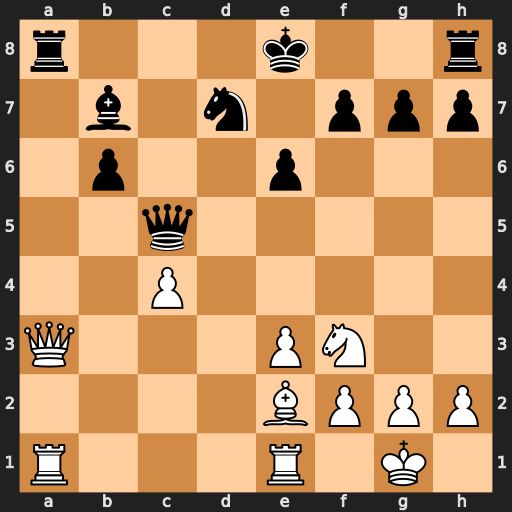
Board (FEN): r3k2r/1b1n1ppp/1p2p3/2q5/2P5/Q3PN2/4BPPP/R3R1K1
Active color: w
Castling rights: kq
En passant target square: -
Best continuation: Qxa8+ Bxa8 Rxa8+ Ke7 Rxh8